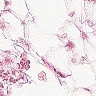
Metastatic tissue present: no